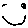
Label: smiley face